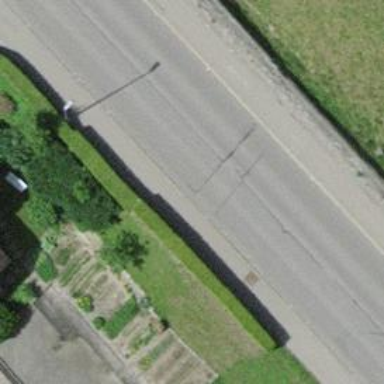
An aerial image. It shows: Secondary road with asphalt surface and separate sidewalk.